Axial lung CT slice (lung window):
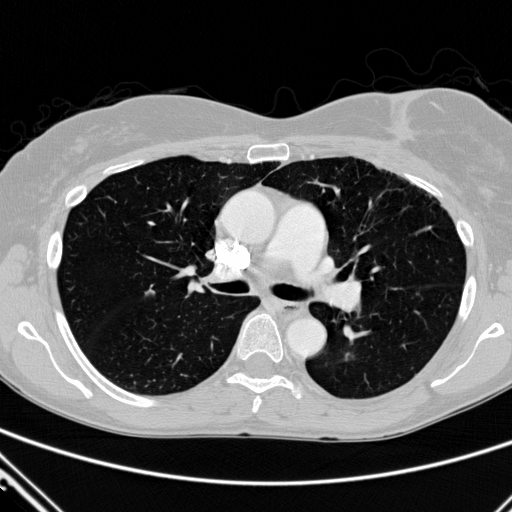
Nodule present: no